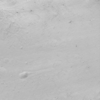
Label: not_dusty